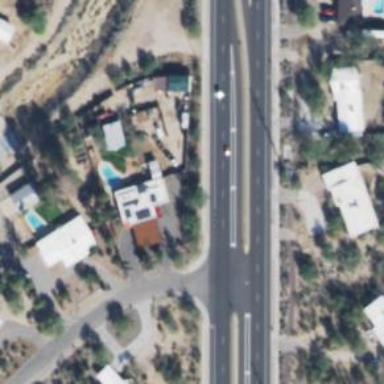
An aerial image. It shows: Driveway service road with building passage tunnel.